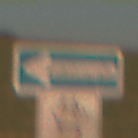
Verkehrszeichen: EinbahnstrasseLinksweisend
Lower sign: RichtungsangabeDurchPfeile9
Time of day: SunriseSunset
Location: Outdoor (Nature)
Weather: PartlyCloudy
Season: NotSpecified
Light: Natural